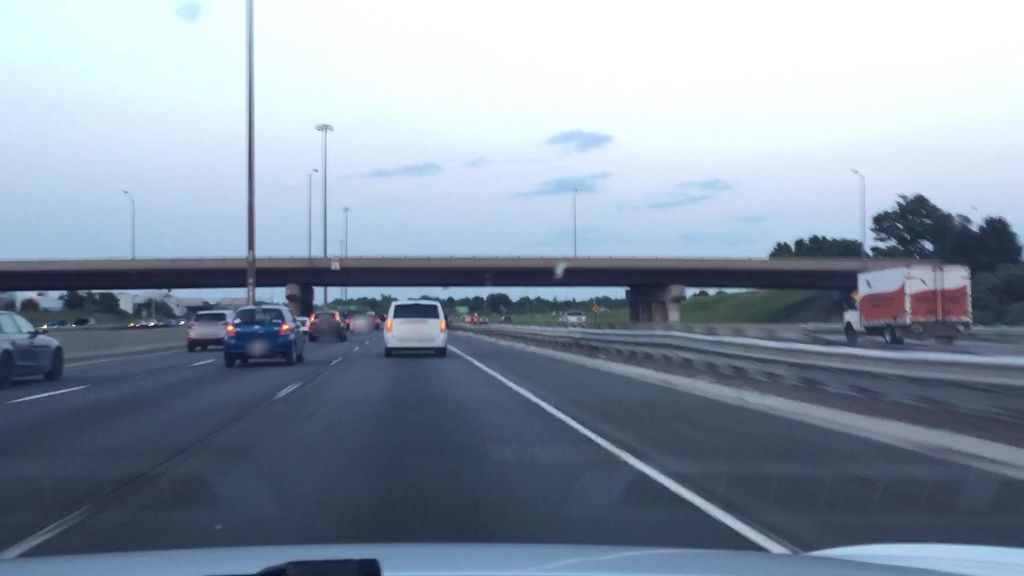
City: toronto